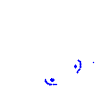
Particle: pion